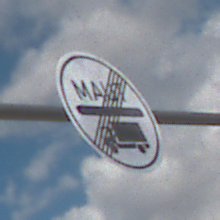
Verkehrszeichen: EndeMautpflicht
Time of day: Midday
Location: Outdoor (Nature)
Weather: PartlyCloudy
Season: NotSpecified
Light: Natural